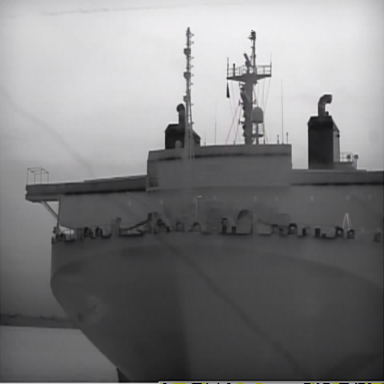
There is a liner in the infrared image.